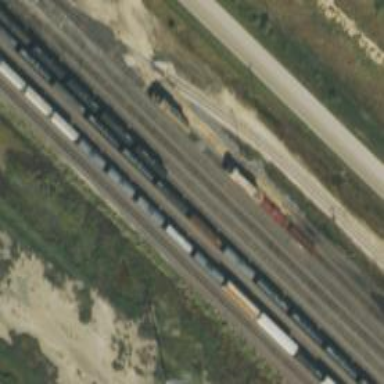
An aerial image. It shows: Rail spur service.